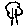
Label: tree